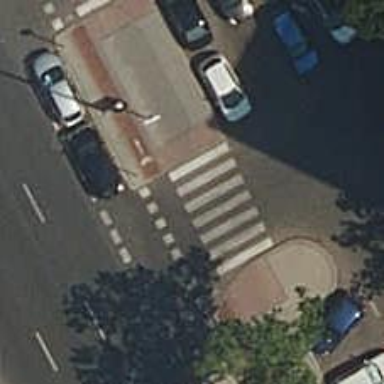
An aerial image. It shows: Uncontrolled zebra crossing on the road.